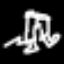
Label: pants